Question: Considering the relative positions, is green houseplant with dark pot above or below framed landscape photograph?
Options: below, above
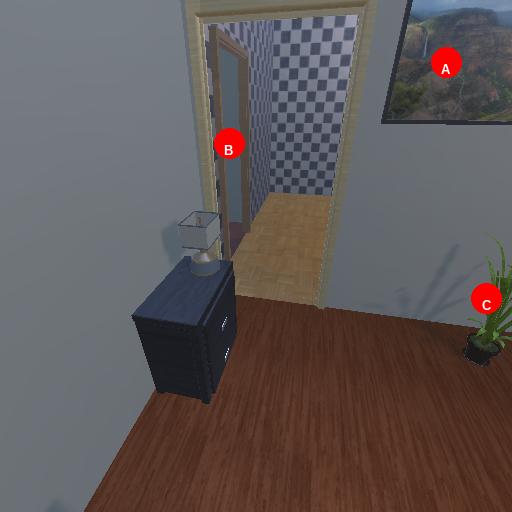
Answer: below